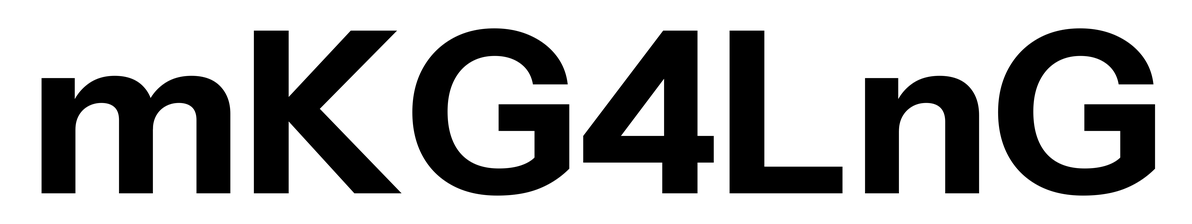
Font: InstrumentSans_Bold